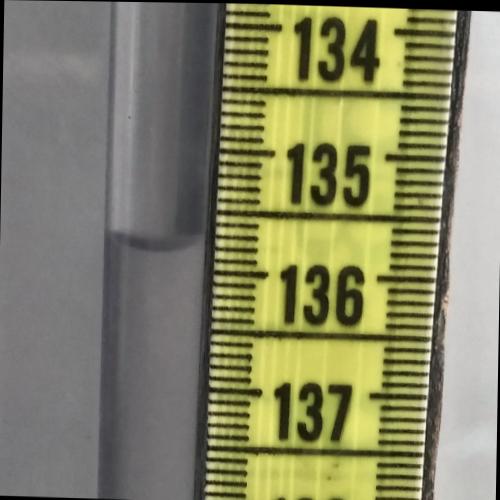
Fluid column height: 135.8 cm